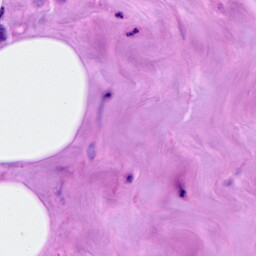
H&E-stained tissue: Breast